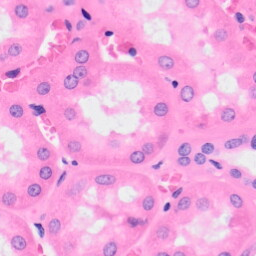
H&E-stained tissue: Kidney